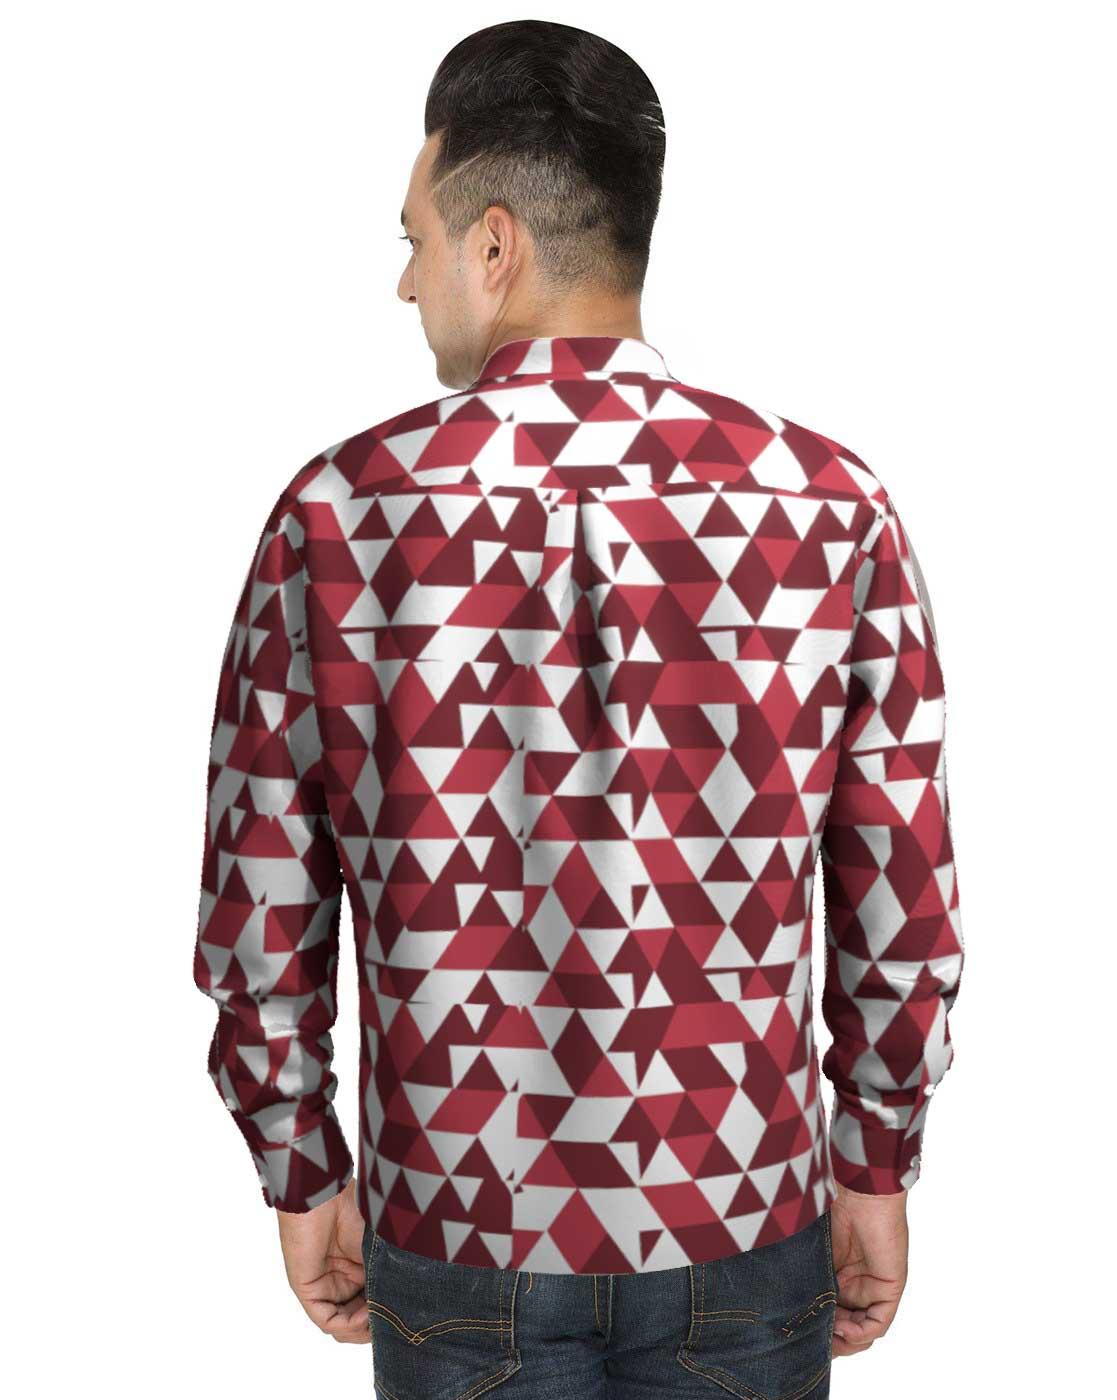
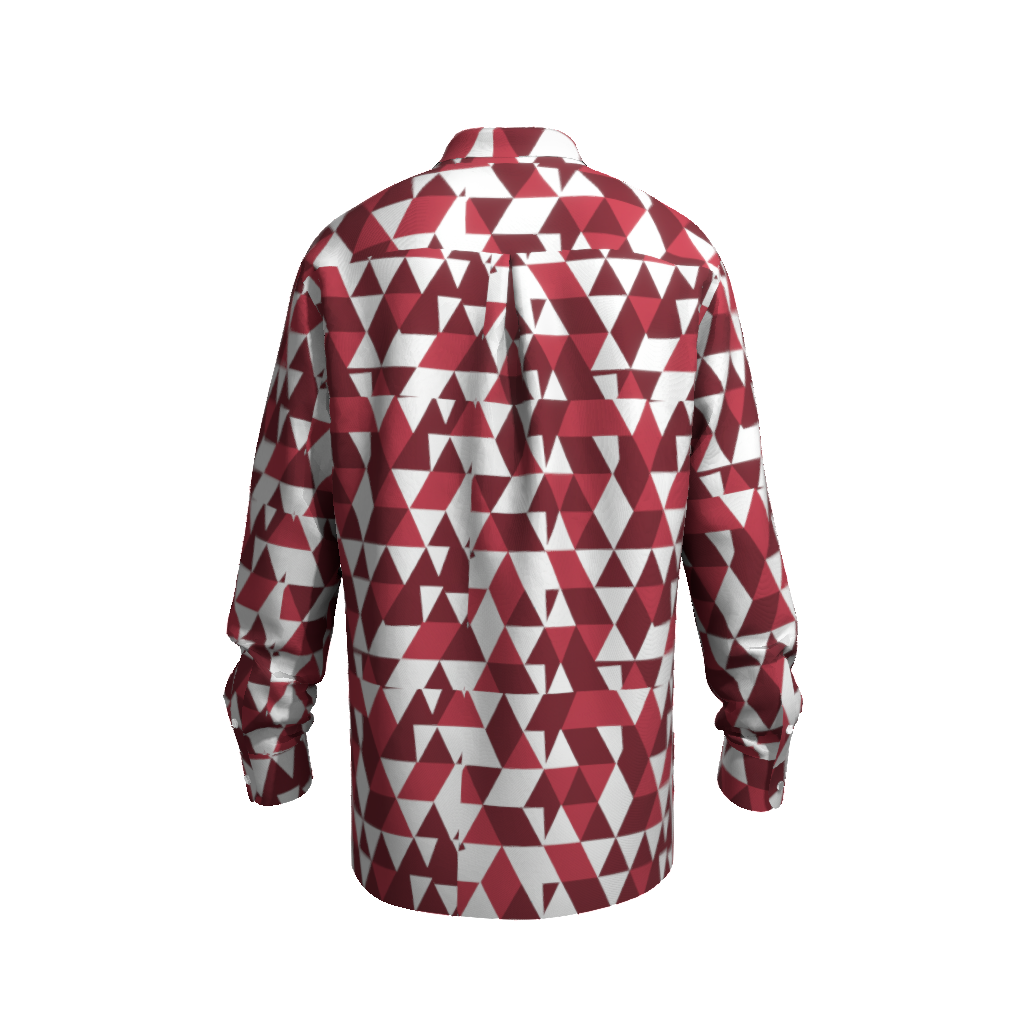
Clothing description: burgundy white triangle button up tee